Field crop: maize
Growth stage: 2
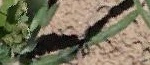
Species: maize